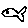
Label: fish